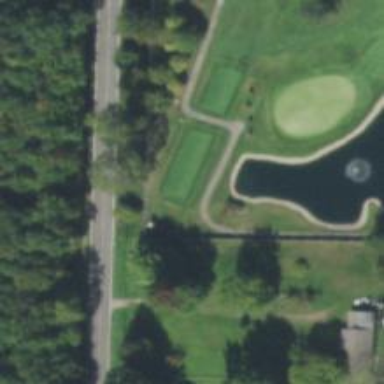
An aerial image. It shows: Path for both road and golf.